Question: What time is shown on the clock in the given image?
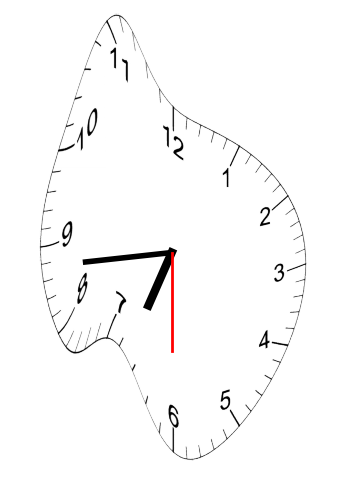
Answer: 06:43:30